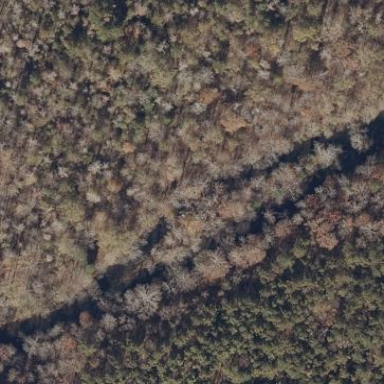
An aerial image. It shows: Beautiful woodland area.